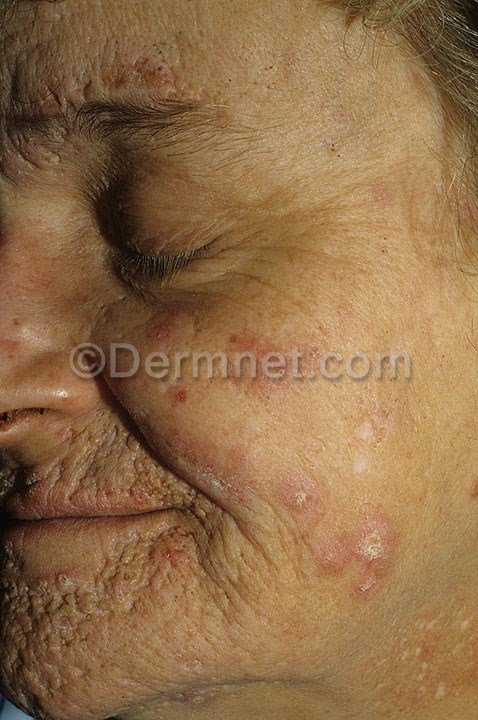
Disease: Lupus and other Connective Tissue diseases